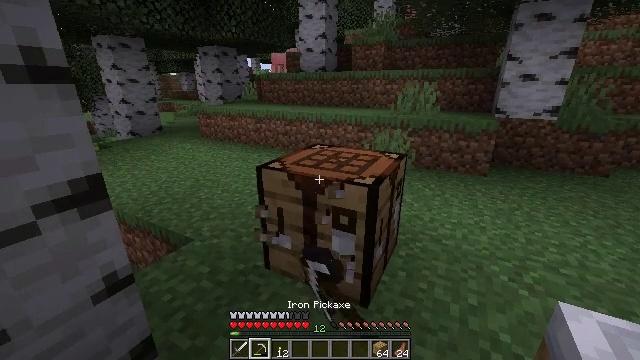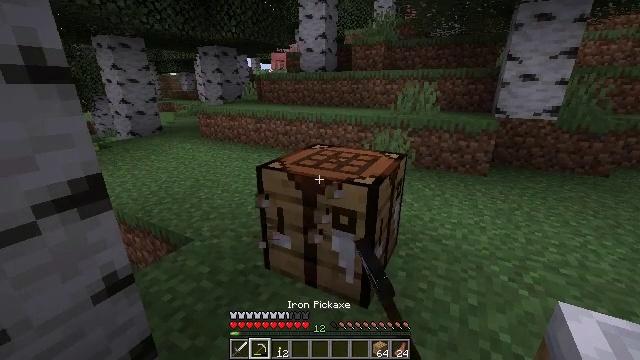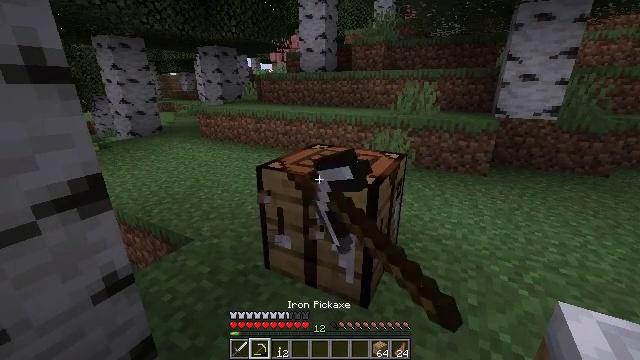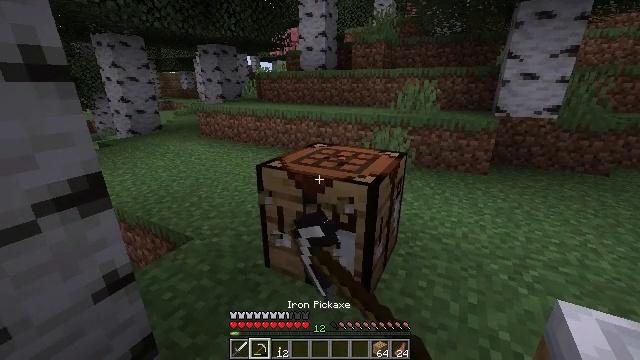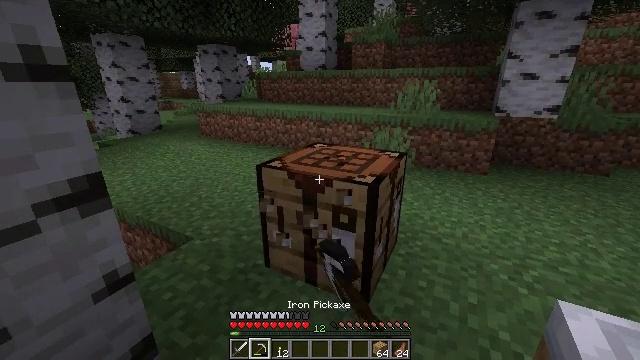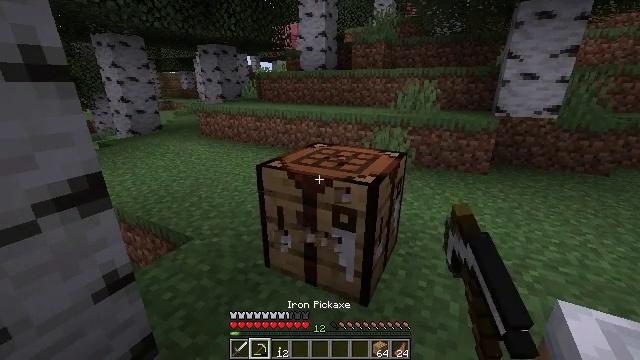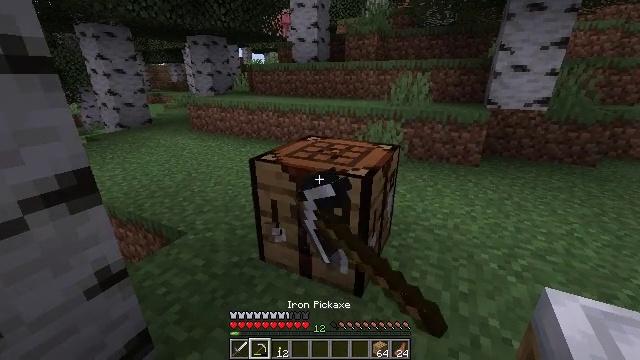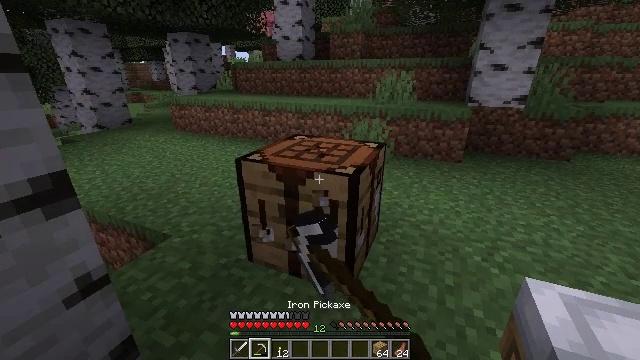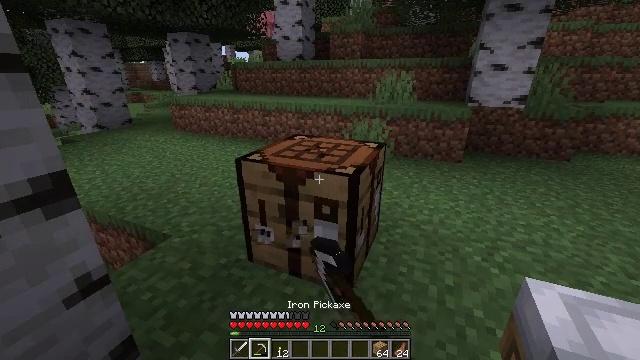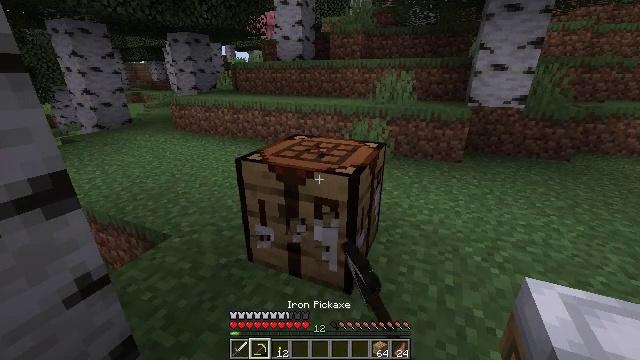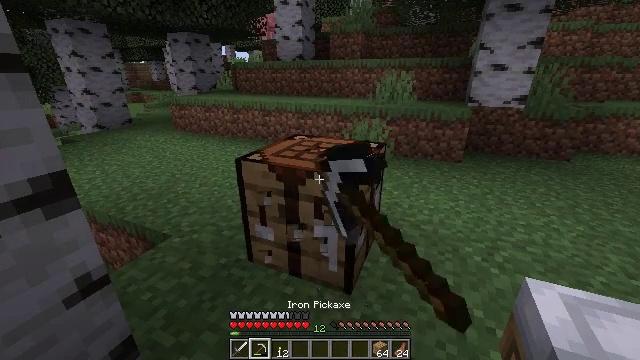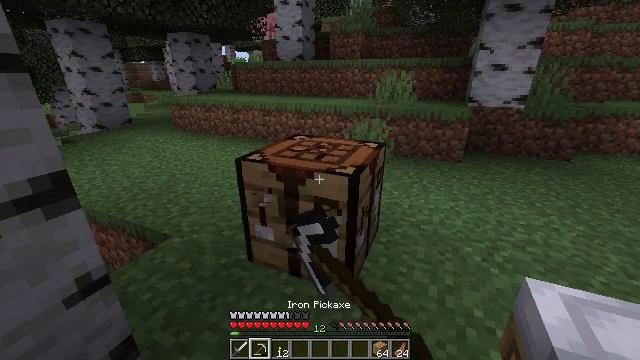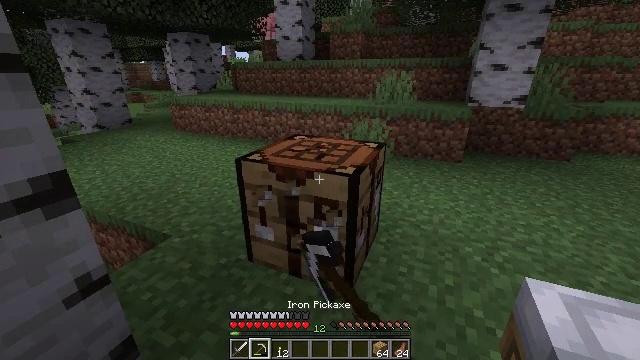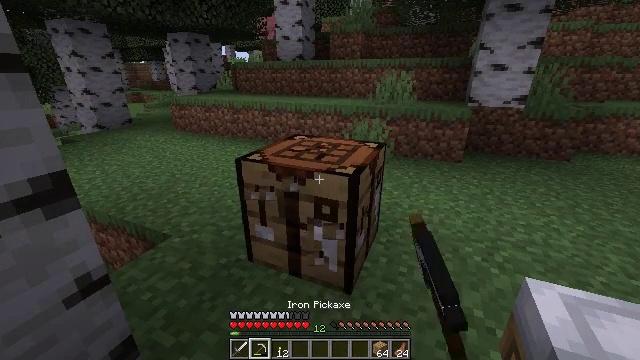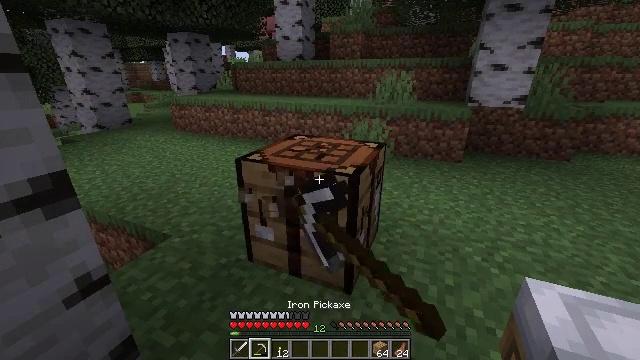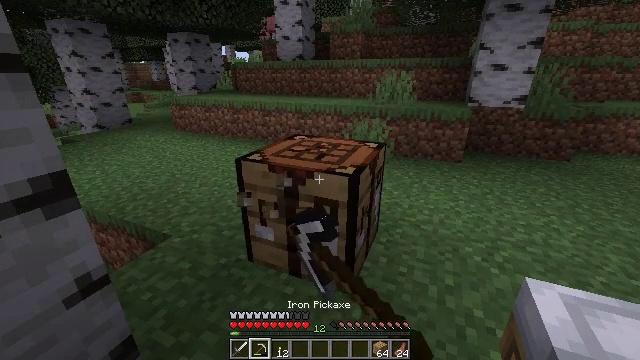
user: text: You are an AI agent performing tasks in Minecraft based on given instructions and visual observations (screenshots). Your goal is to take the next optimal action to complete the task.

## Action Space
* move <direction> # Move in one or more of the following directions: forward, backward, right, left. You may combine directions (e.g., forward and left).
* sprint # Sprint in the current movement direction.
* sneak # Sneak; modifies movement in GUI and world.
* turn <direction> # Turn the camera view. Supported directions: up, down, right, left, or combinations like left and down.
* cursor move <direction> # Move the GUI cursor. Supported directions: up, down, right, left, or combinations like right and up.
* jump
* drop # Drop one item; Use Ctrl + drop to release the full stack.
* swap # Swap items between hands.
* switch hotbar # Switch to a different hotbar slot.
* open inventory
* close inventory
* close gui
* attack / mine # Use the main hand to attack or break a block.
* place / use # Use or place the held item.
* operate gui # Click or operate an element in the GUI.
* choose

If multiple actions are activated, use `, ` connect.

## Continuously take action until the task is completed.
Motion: motion action
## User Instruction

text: Put back the crafting table.
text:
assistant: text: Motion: attack / mine
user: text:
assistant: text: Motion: attack / mine
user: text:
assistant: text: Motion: attack / mine
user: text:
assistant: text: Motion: attack / mine
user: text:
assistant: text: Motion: attack / mine
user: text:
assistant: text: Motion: turn right and down, attack / mine
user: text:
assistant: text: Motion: turn right, attack / mine
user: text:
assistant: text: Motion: attack / mine
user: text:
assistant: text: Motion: attack / mine
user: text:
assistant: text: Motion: attack / mine
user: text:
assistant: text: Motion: attack / mine
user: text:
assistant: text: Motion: attack / mine
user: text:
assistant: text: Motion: attack / mine
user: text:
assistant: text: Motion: attack / mine
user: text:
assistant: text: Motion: attack / mine
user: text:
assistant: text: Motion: attack / mine
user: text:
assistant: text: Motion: attack / mine
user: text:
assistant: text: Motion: attack / mine
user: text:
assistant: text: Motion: attack / mine
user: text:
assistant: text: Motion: attack / mine
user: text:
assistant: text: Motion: attack / mine
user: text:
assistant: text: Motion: attack / mine
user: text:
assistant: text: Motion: attack / mine
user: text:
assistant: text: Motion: attack / mine
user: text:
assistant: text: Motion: attack / mine
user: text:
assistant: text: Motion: turn left, attack / mine
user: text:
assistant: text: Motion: attack / mine
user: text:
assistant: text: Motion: attack / mine
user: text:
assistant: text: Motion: attack / mine
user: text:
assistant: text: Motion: attack / mine